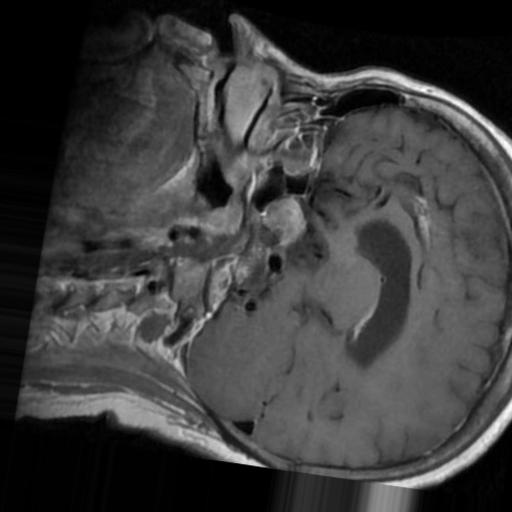
Label: brain_tumor